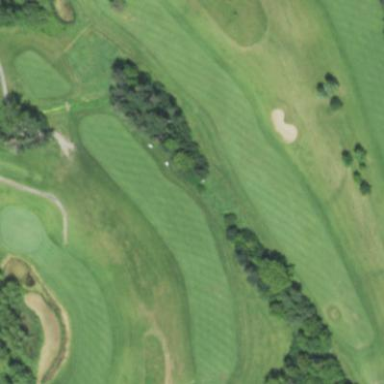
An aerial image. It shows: Area of rough grass used for golf.